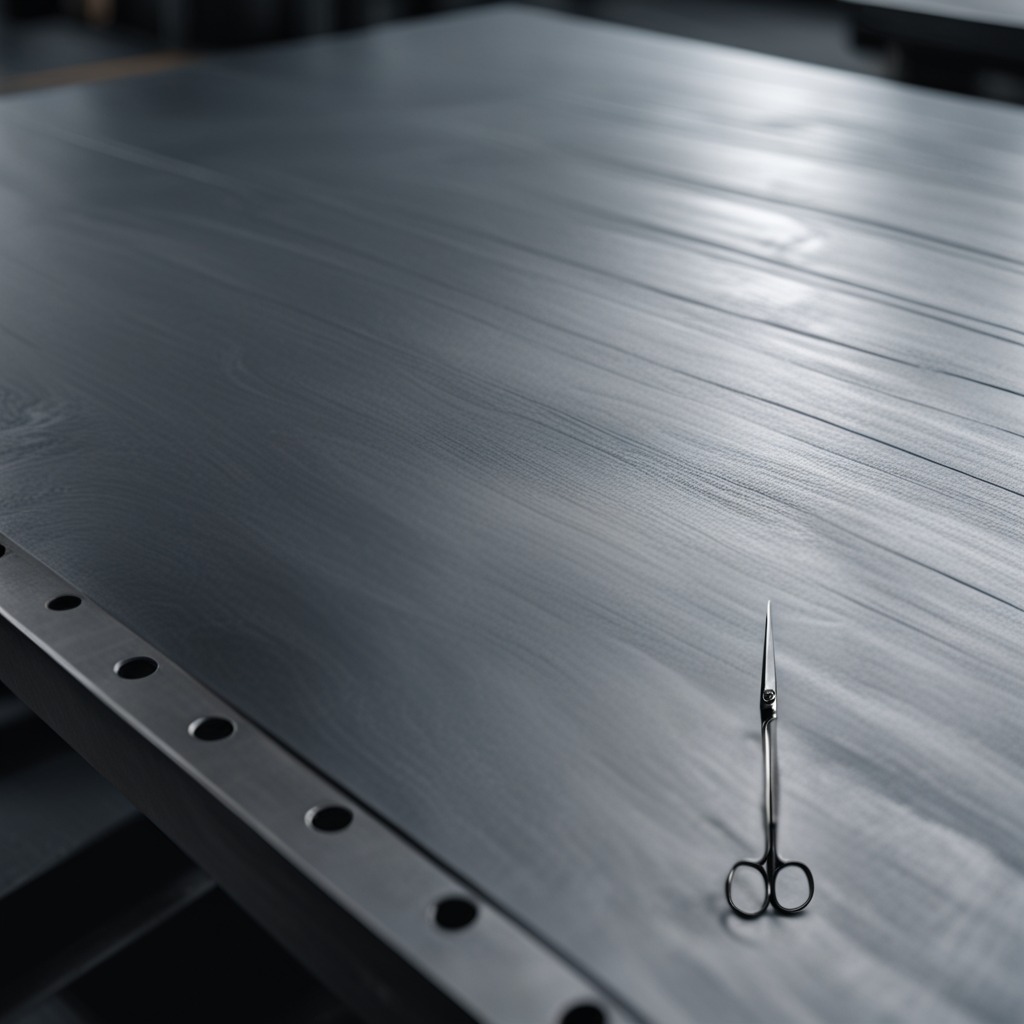
A scissor is lying on a cold steel table in a mining workshop.